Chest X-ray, PA view. Patient: 39 years old, sex M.
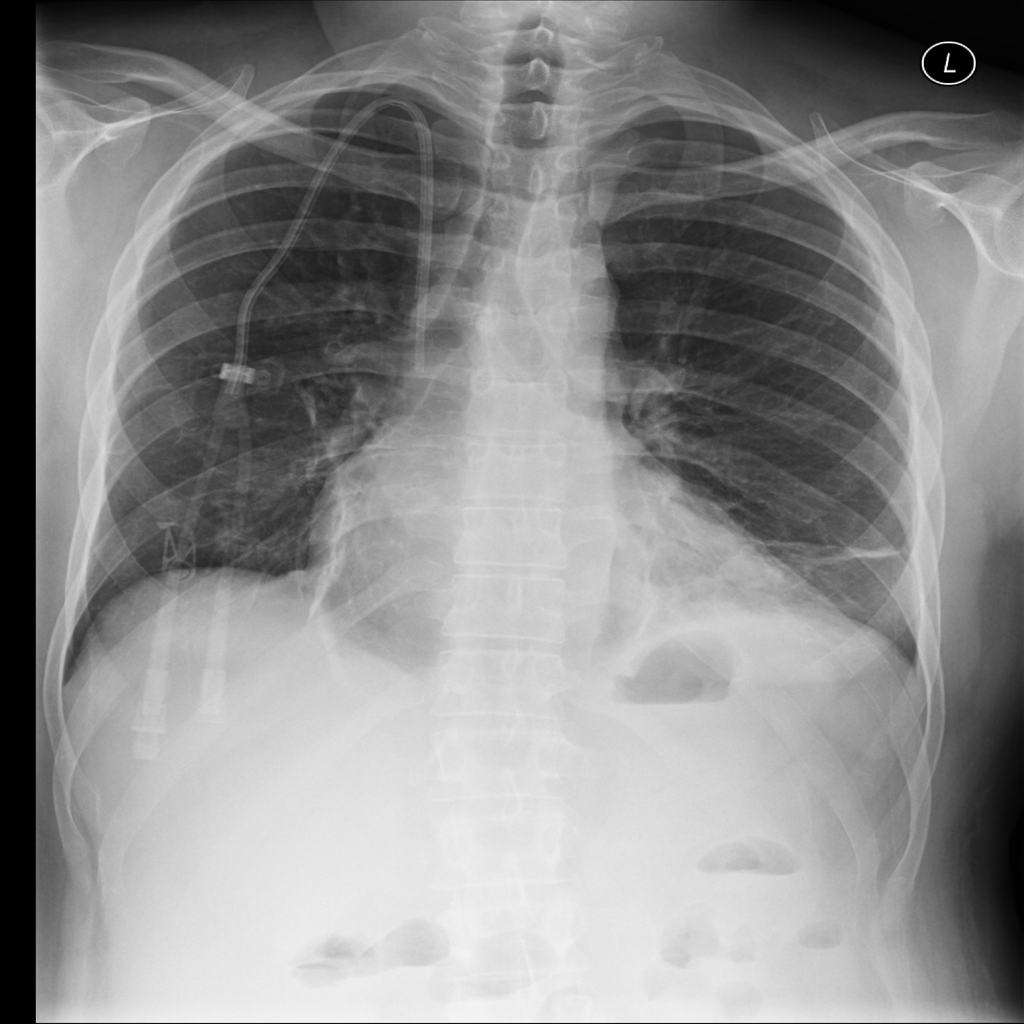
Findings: Pneumothorax